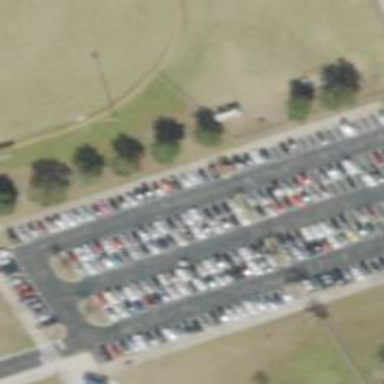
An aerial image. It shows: Parking area with surface.